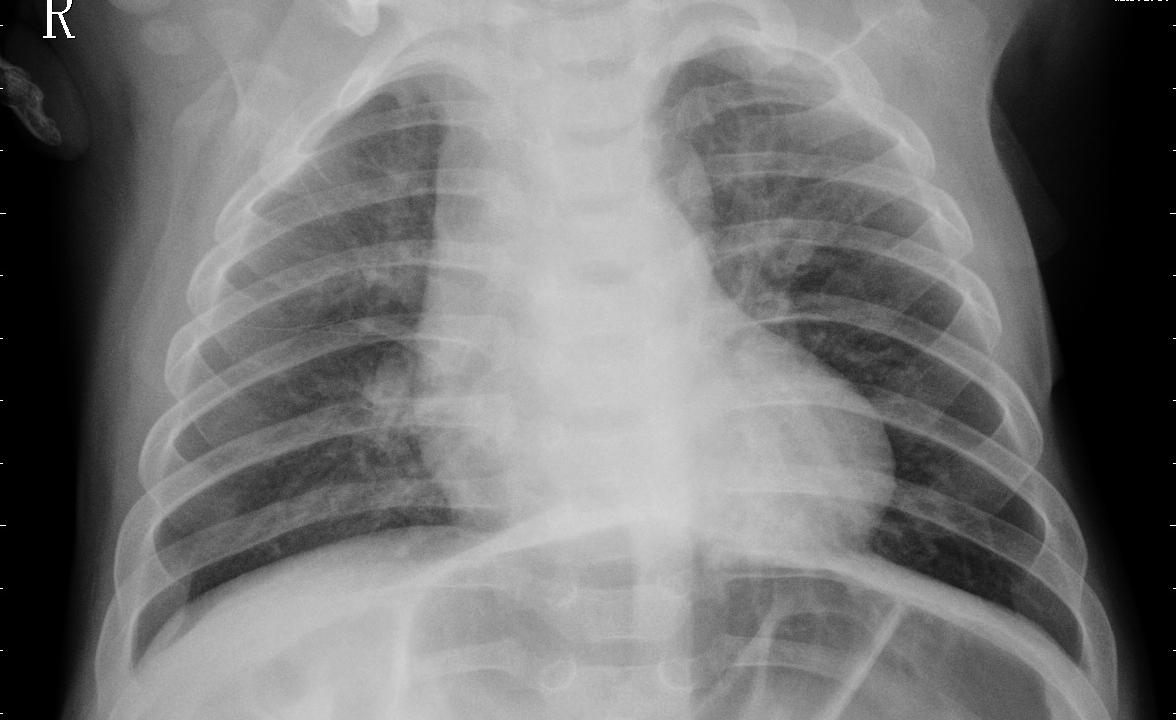
Diagnosis: PNEUMONIA